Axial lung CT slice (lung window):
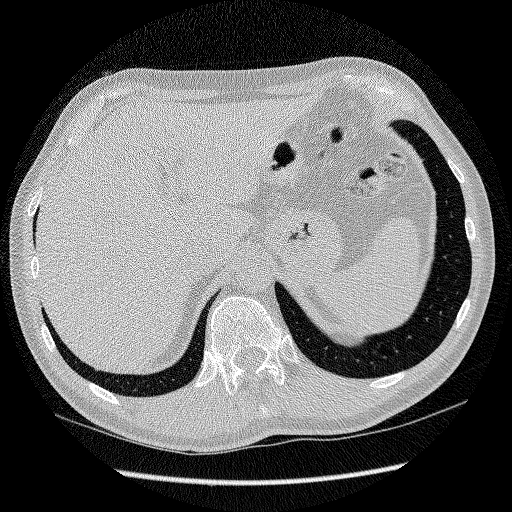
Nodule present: no